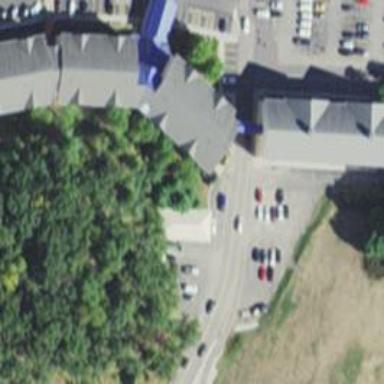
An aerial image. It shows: Parking area with surface.